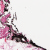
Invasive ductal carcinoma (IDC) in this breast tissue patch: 0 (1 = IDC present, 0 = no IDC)